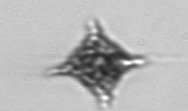
Label: Dictyocha